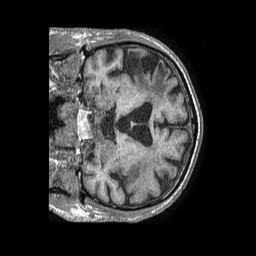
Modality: T1w
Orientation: coronal
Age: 64
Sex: male
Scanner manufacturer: philips
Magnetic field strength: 1.5 T
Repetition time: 0.00772 s
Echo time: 0.003558 s